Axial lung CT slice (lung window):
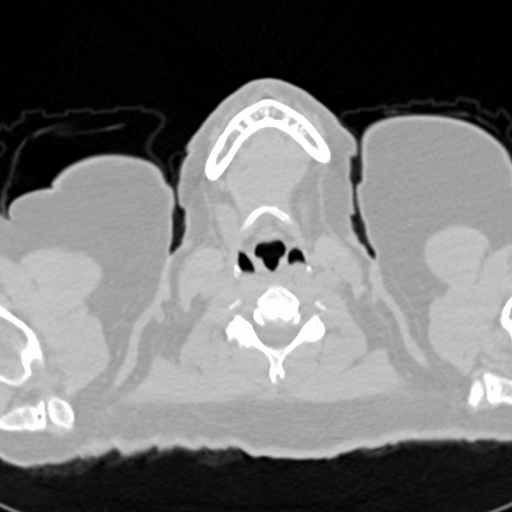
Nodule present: no